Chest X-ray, PA view. Patient: 60 years old, sex F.
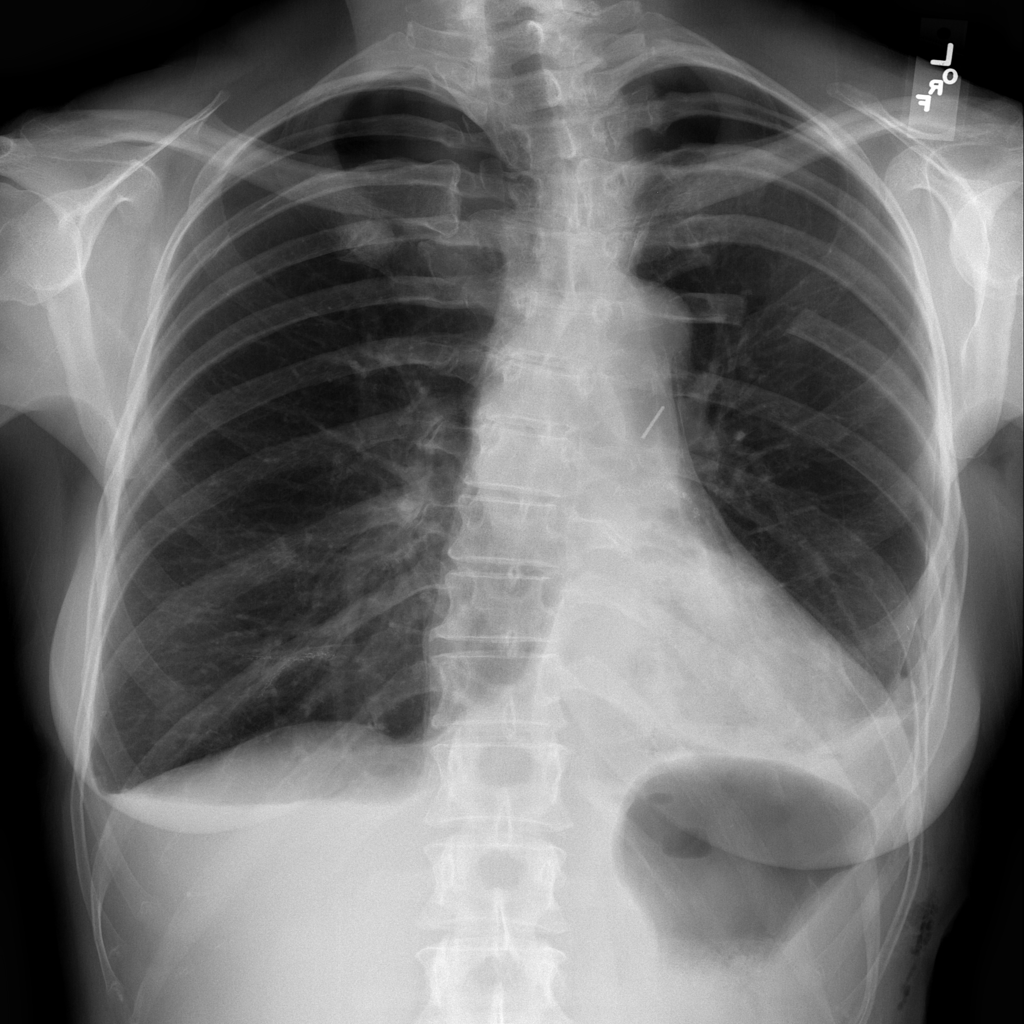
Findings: Atelectasis, Effusion